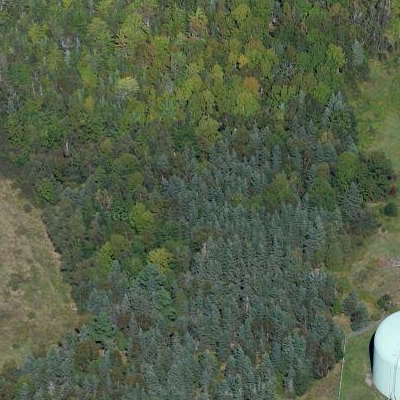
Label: Forest